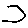
Label: hexagon